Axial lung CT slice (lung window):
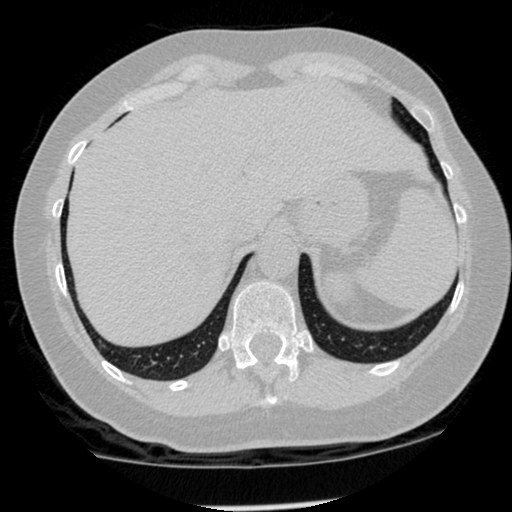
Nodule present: no